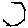
Label: hexagon